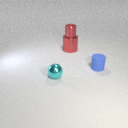
small cyan metal sphere in front of large red metal cylinder